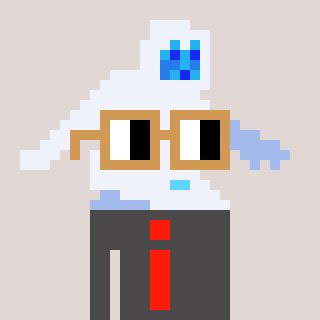
a pixel art character with square brown glasses, a yeti-shaped head and a grayscale-colored body on a warm background